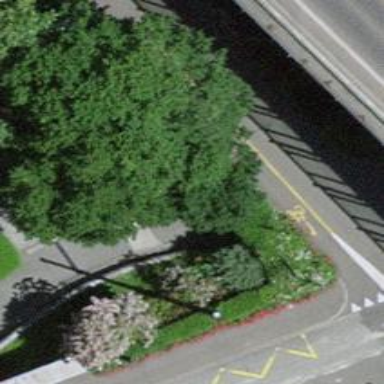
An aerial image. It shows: Footway with concrete surface.